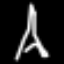
Label: The Eiffel Tower